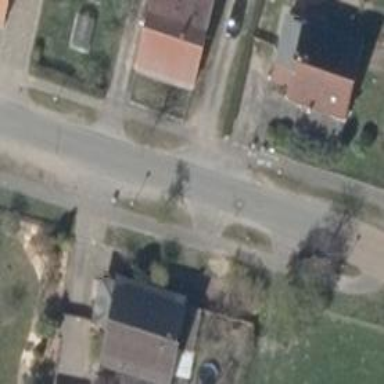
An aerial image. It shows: Sidewalk.